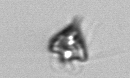
Label: Pyramimonas_longicauda